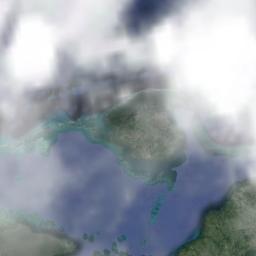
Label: cloud